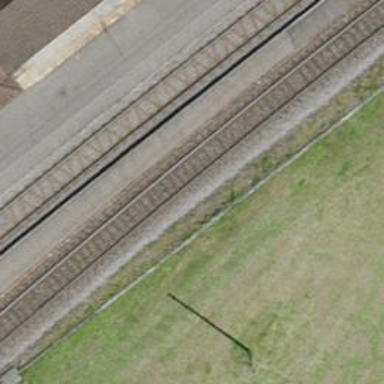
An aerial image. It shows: Public transport stop position along the railway.